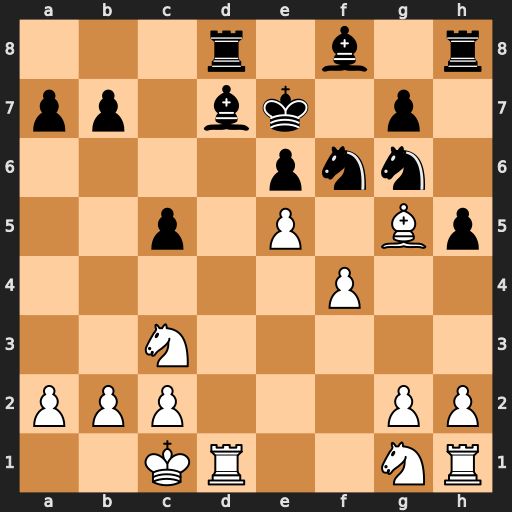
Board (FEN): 3r1b1r/pp1bk1p1/4pnn1/2p1P1Bp/5P2/2N5/PPP3PP/2KR2NR
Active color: w
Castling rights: -
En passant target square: -
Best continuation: Ne4 Bc6 exf6+ Kf7 Rxd8